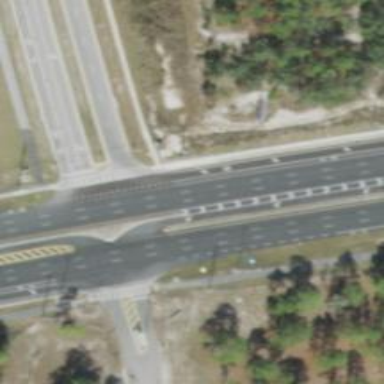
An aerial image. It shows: Trunk link highway.